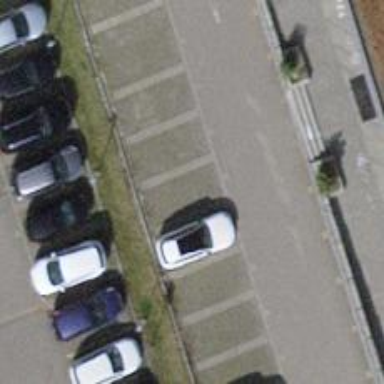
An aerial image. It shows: Parking available on the street side.